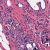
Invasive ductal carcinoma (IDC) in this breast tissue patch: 0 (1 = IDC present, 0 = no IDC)